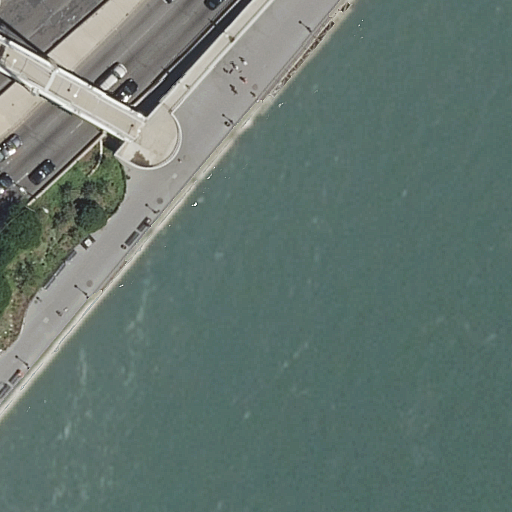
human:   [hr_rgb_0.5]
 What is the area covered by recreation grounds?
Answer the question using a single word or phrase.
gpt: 0m2

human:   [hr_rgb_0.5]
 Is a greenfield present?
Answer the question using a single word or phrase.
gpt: no

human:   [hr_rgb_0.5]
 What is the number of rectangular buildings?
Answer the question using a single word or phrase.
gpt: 0

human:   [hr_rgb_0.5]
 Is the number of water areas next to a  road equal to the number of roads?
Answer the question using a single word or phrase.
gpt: no

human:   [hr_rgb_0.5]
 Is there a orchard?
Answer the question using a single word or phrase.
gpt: no

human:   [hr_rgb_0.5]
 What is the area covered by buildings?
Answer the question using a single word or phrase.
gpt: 0m2

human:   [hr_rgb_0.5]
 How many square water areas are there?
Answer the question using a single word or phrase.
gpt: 0

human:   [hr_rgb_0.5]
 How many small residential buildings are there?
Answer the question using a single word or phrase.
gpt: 0

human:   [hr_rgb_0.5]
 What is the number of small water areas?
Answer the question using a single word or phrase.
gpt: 0

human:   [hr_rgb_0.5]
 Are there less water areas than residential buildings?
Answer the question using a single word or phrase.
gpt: no

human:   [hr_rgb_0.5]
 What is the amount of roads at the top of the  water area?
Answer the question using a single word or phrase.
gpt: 4

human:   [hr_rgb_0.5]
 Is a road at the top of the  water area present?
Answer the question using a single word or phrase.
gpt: yes

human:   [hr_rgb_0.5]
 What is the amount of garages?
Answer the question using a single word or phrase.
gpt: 0

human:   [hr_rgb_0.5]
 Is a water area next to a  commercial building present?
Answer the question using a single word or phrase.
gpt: no

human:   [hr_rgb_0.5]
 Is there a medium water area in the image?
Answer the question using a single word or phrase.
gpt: no

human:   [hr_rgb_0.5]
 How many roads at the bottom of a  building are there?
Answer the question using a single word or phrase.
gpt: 0

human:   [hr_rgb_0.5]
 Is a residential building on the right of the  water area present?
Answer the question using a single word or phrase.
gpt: no

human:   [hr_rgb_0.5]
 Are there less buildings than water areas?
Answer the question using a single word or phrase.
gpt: yes

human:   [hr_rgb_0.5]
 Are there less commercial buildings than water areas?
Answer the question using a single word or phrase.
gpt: yes

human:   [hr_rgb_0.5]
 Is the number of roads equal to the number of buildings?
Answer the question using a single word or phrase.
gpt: no

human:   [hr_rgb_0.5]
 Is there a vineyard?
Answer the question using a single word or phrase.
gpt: no

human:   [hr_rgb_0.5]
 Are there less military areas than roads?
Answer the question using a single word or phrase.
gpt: yes

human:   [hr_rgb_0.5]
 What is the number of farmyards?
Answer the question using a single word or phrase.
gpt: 0

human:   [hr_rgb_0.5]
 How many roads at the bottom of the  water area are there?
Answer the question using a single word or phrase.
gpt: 0

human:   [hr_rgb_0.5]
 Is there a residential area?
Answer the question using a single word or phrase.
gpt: no

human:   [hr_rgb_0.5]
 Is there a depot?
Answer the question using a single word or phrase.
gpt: no

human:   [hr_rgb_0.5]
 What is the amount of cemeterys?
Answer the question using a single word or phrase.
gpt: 0

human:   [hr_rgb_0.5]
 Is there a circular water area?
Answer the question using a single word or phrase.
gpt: no

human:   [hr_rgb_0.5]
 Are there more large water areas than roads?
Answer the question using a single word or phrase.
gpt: no

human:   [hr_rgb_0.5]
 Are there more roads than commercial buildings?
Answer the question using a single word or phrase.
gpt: yes

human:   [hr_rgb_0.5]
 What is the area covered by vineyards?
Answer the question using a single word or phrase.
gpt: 0m2

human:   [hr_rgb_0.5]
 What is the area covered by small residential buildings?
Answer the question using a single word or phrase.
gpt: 0m2

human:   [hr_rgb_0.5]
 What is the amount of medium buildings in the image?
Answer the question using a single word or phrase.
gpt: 0

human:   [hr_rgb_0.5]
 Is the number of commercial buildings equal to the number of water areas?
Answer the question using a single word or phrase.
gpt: no

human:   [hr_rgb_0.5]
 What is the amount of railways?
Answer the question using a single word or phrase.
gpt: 0

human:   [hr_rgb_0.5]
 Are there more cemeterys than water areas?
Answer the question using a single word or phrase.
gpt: no